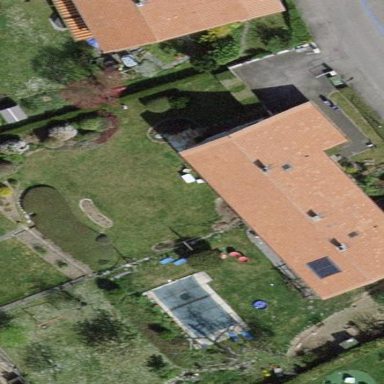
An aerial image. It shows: Garden surrounded by fence.